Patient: sex M, age 69
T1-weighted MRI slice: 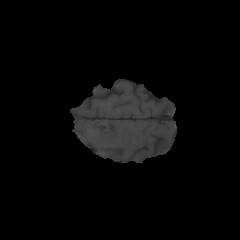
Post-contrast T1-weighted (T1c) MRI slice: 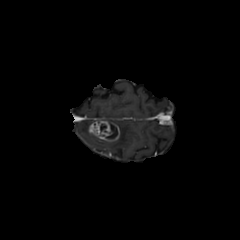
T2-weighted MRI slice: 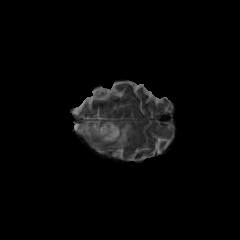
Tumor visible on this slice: yes
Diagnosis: Glioblastoma, IDH-wildtype
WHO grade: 4